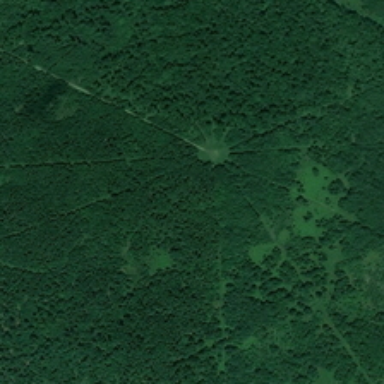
Many tracts of fan shaped forests are around the tiny round .